Question: On my website <URL> if you zoom in the #container will lose centering with the navigation. I have lots of experience in css and I can't figure out how to fix this.
Any ideas?

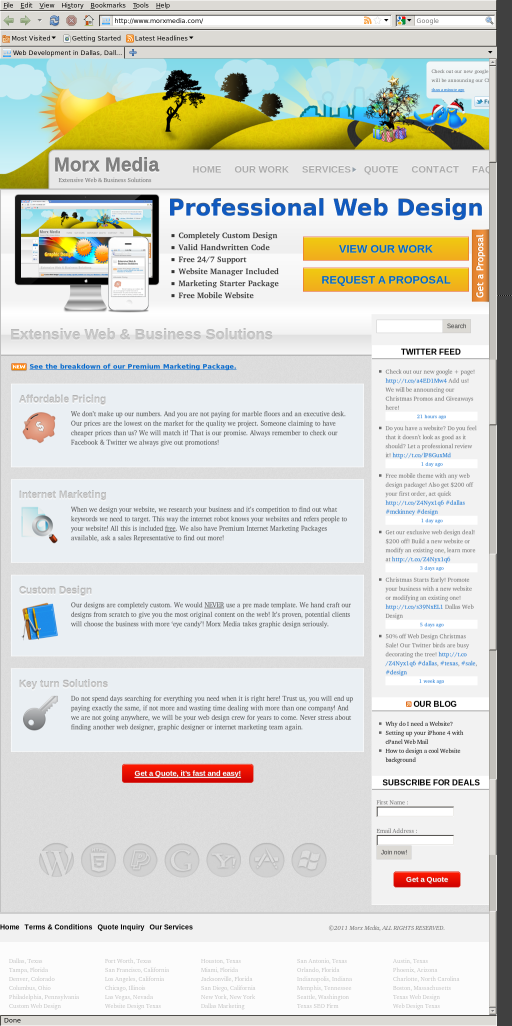
Answer: I figured it out..
I just set my main banner that had the width of 1100 px to width:100% and set the background image to center.
Then I made the header width the same as the content width.